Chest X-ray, AP view. Patient: 35 years old, sex M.
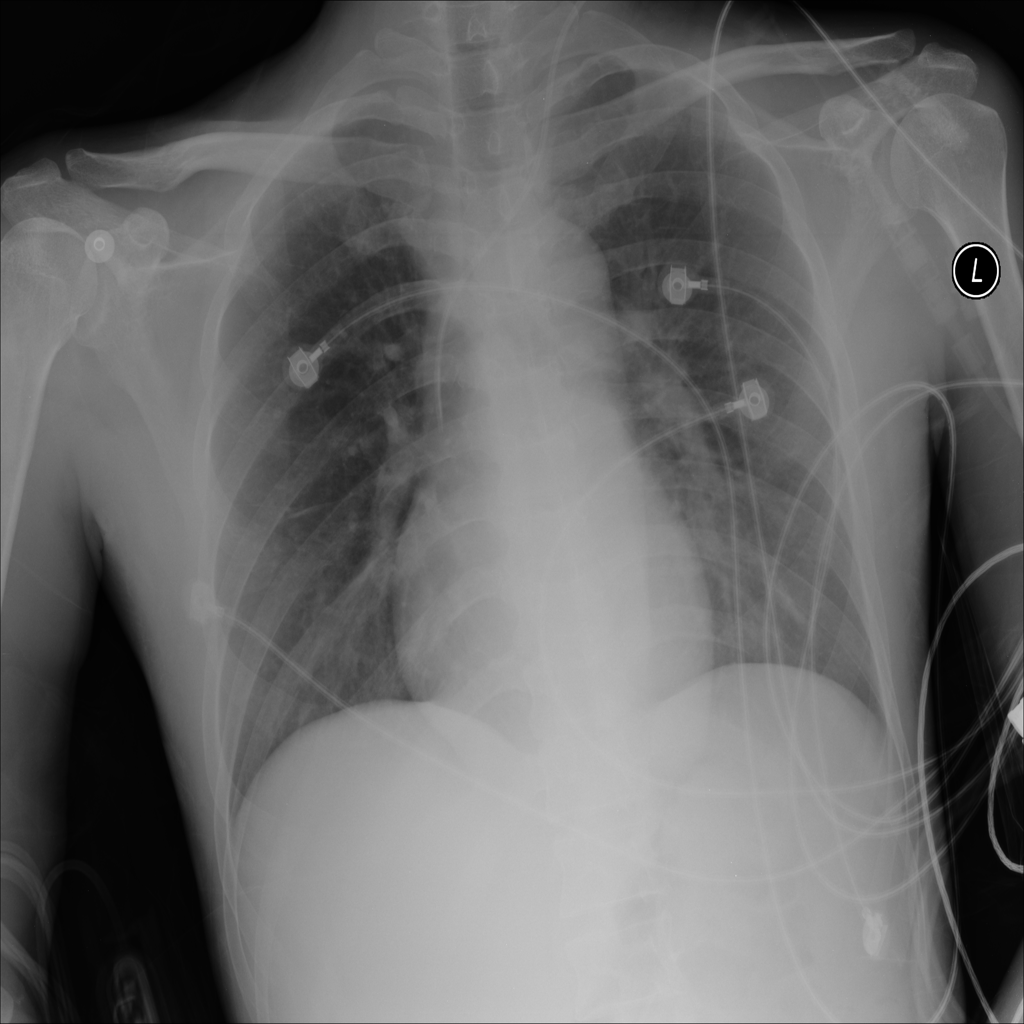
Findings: No Finding